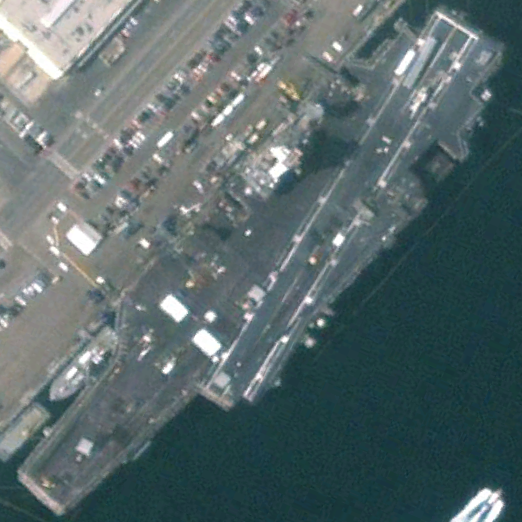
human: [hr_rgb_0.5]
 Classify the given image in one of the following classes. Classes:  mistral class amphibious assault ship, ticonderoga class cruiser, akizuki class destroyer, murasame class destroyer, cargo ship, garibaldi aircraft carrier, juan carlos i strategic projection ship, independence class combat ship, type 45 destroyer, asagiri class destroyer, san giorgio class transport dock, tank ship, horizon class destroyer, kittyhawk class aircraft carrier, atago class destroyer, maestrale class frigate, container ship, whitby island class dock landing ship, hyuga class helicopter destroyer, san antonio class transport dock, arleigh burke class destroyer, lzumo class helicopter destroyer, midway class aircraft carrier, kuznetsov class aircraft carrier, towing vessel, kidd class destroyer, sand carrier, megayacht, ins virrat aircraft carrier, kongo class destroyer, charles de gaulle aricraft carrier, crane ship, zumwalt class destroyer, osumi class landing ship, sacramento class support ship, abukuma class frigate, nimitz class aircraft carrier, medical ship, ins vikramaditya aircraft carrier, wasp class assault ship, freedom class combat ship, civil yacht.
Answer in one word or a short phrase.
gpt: Nimitz class aircraft carrier